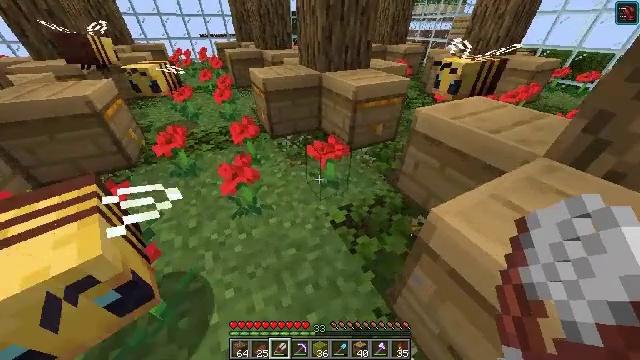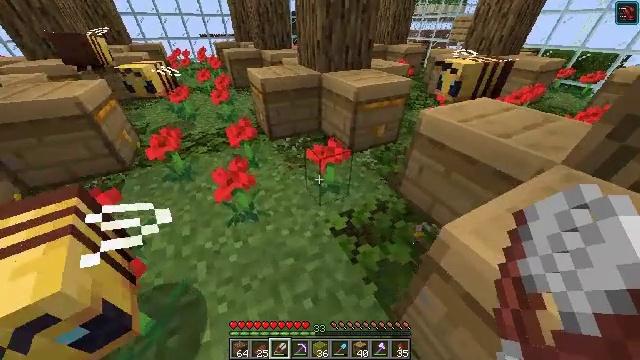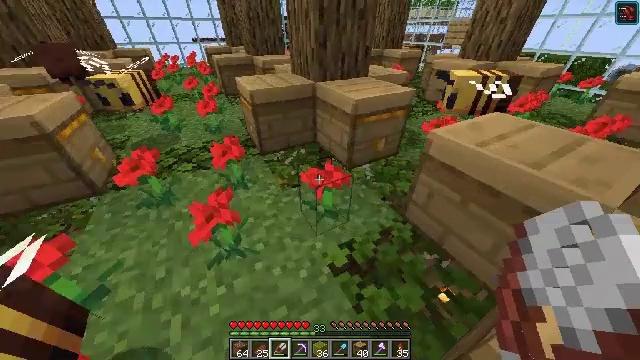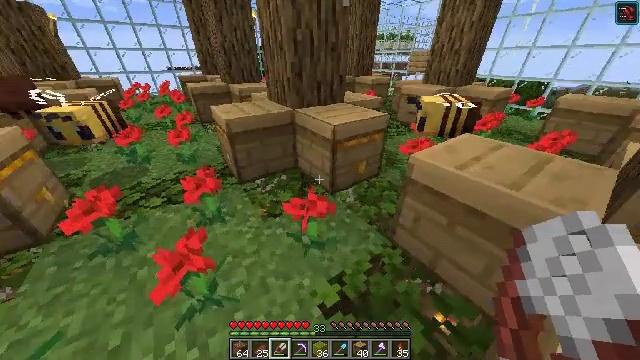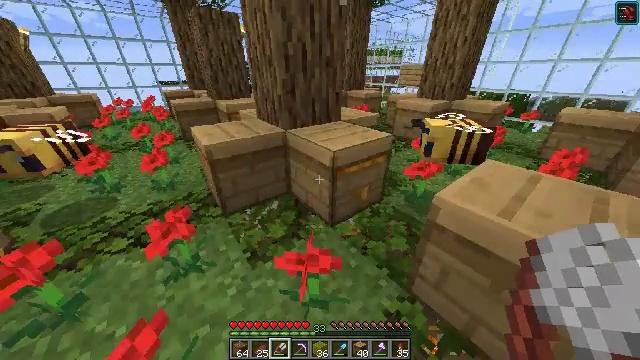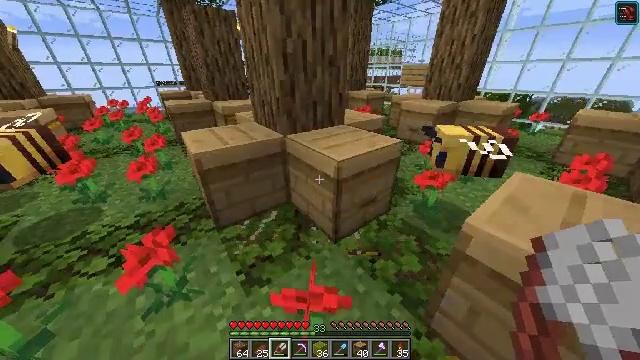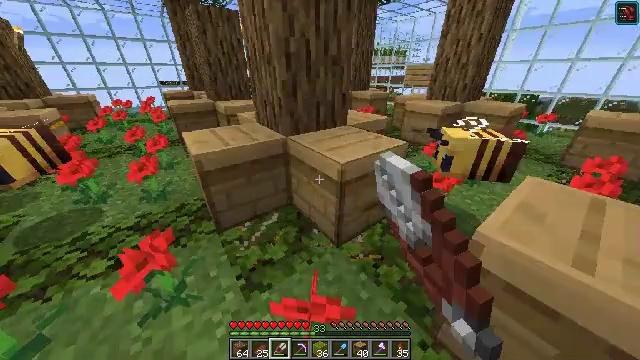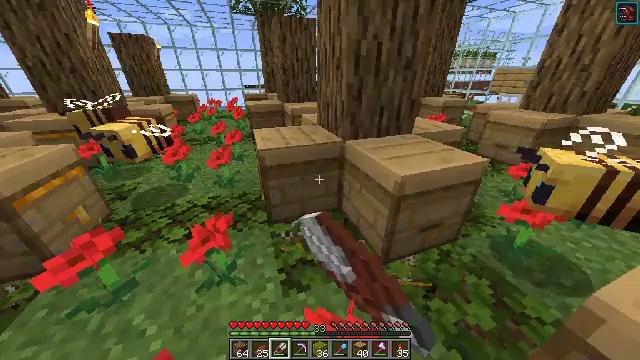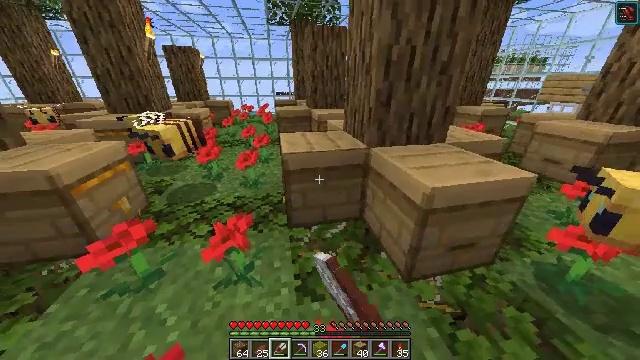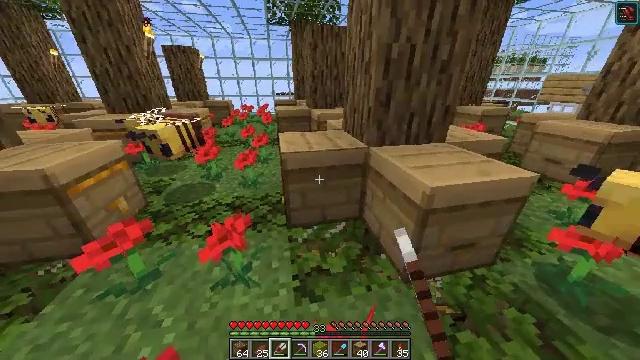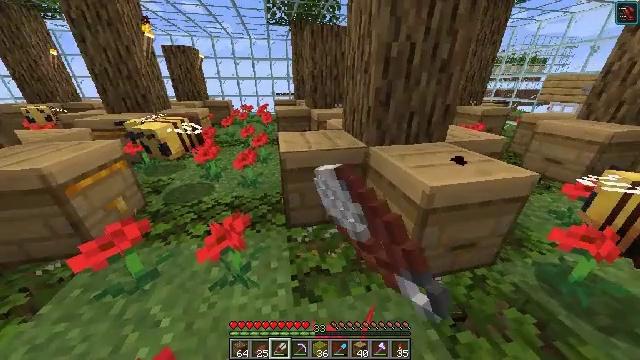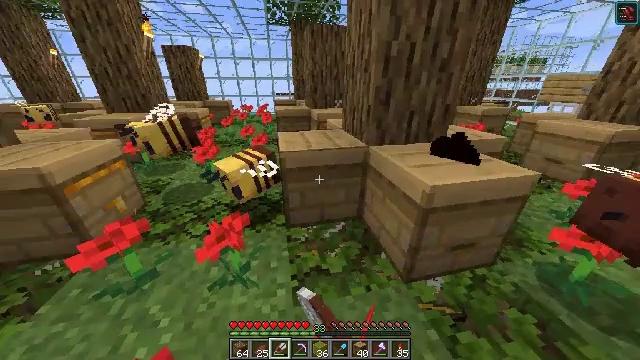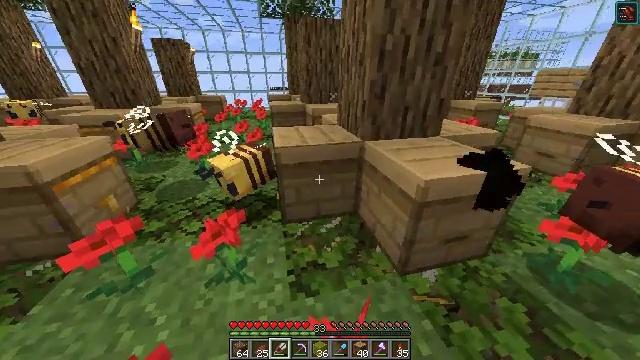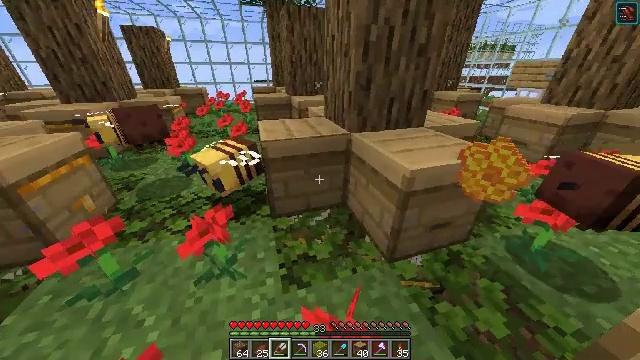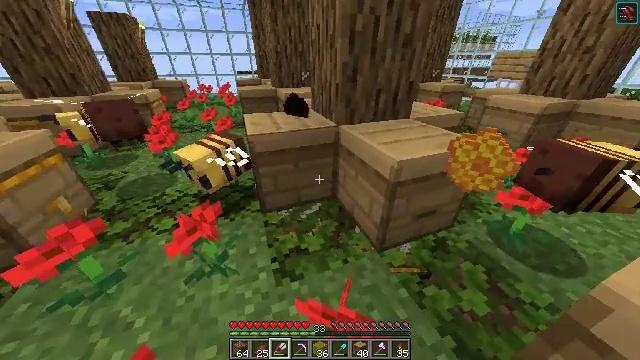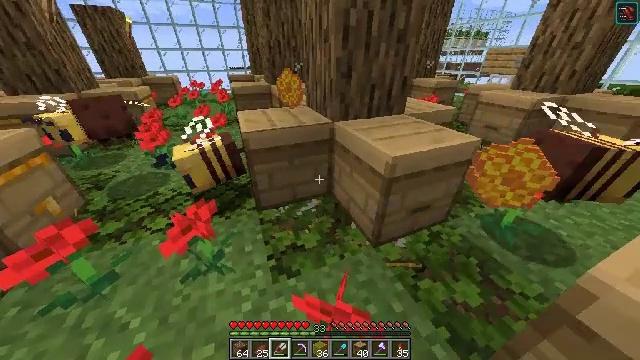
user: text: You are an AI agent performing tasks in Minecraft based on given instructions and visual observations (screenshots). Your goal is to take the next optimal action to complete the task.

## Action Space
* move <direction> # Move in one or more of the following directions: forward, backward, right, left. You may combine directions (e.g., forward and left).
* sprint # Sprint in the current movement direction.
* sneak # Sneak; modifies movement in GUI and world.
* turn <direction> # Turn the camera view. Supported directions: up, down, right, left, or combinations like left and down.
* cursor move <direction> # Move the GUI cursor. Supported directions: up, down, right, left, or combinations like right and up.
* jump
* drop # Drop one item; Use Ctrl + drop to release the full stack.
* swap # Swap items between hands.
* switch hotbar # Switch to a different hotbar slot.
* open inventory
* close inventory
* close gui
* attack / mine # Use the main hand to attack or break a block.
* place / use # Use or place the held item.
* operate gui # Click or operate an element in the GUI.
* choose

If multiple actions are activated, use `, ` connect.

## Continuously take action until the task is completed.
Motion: motion action
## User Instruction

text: Craft a honeycomb block.
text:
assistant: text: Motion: move forward, attack / mine
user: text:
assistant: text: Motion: move forward, turn right, attack / mine
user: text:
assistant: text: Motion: move forward, turn right and up, attack / mine
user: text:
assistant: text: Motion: move forward, turn right and up, attack / mine
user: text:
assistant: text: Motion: attack / mine and use / place
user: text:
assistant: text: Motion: attack / mine and use / place
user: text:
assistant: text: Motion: turn left and up, attack / mine
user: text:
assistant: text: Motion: turn left and up, attack / mine
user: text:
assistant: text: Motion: attack / mine and use / place
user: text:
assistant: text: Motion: attack / mine and use / place
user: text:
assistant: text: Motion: attack / mine and use / place
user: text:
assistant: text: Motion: turn right and down, attack / mine
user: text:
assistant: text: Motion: turn right and down, attack / mine
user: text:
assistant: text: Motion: turn right and down, attack / mine
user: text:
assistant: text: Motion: turn right, attack / mine
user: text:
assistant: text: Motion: turn right and down, attack / mine
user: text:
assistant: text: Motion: attack / mine
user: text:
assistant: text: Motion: attack / mine
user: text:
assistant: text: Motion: turn right and down, attack / mine
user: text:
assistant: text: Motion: turn right, attack / mine
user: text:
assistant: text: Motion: move forward, attack / mine
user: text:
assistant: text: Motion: move forward and move right, attack / mine
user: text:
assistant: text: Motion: move forward and move right, attack / mine
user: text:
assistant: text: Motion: move forward and move right, attack / mine
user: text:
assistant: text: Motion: move forward, turn down, attack / mine
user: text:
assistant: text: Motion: turn down, attack / mine
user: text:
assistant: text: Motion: turn down, attack / mine
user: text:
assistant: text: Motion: turn down, attack / mine
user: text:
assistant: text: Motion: turn down, attack / mine
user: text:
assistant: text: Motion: turn left and down, attack / mine